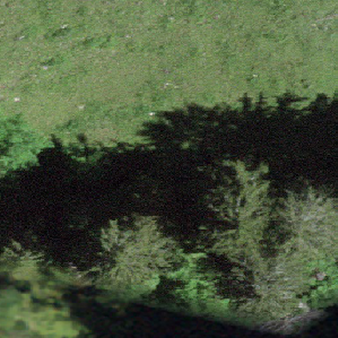
Label: other